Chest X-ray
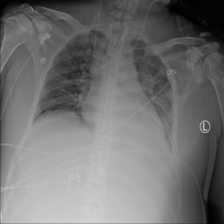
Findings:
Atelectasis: positive
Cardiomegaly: positive
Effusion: negative
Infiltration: positive
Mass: negative
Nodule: negative
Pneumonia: negative
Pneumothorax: negative
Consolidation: negative
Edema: negative
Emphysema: negative
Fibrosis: negative
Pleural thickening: negative
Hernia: negative